Question: I am in my way of finishing the graphs for a paper and decided (<URL>, in order to transmit as much information as possible, to create the following graph that present both in the foreground the means and in the background the raw data:

However, one problem remains and that is overplotting. For example, the marked point looks like it reflects one data point, but in fact 5 data points exists with the same value at that place.
'base graph''points'
It would be ideal if e.g., the respective points get darker, or thicker or,...
Manually doing it is not an option (too many graphs and points like this). Furthermore, 'ggplot2' is also not what I want to learn to deal with this single problem (one reason is that I tend to like dual-axes what is not supprted in 'ggplot2').
---
I wrote a function which automatically creates the above graphs and avoids overplotting by adding vertical or horizontal jitter (or both): <URL>
This function is now available as 'raw.means.plot' and 'raw.means.plot2' in the <URL>.
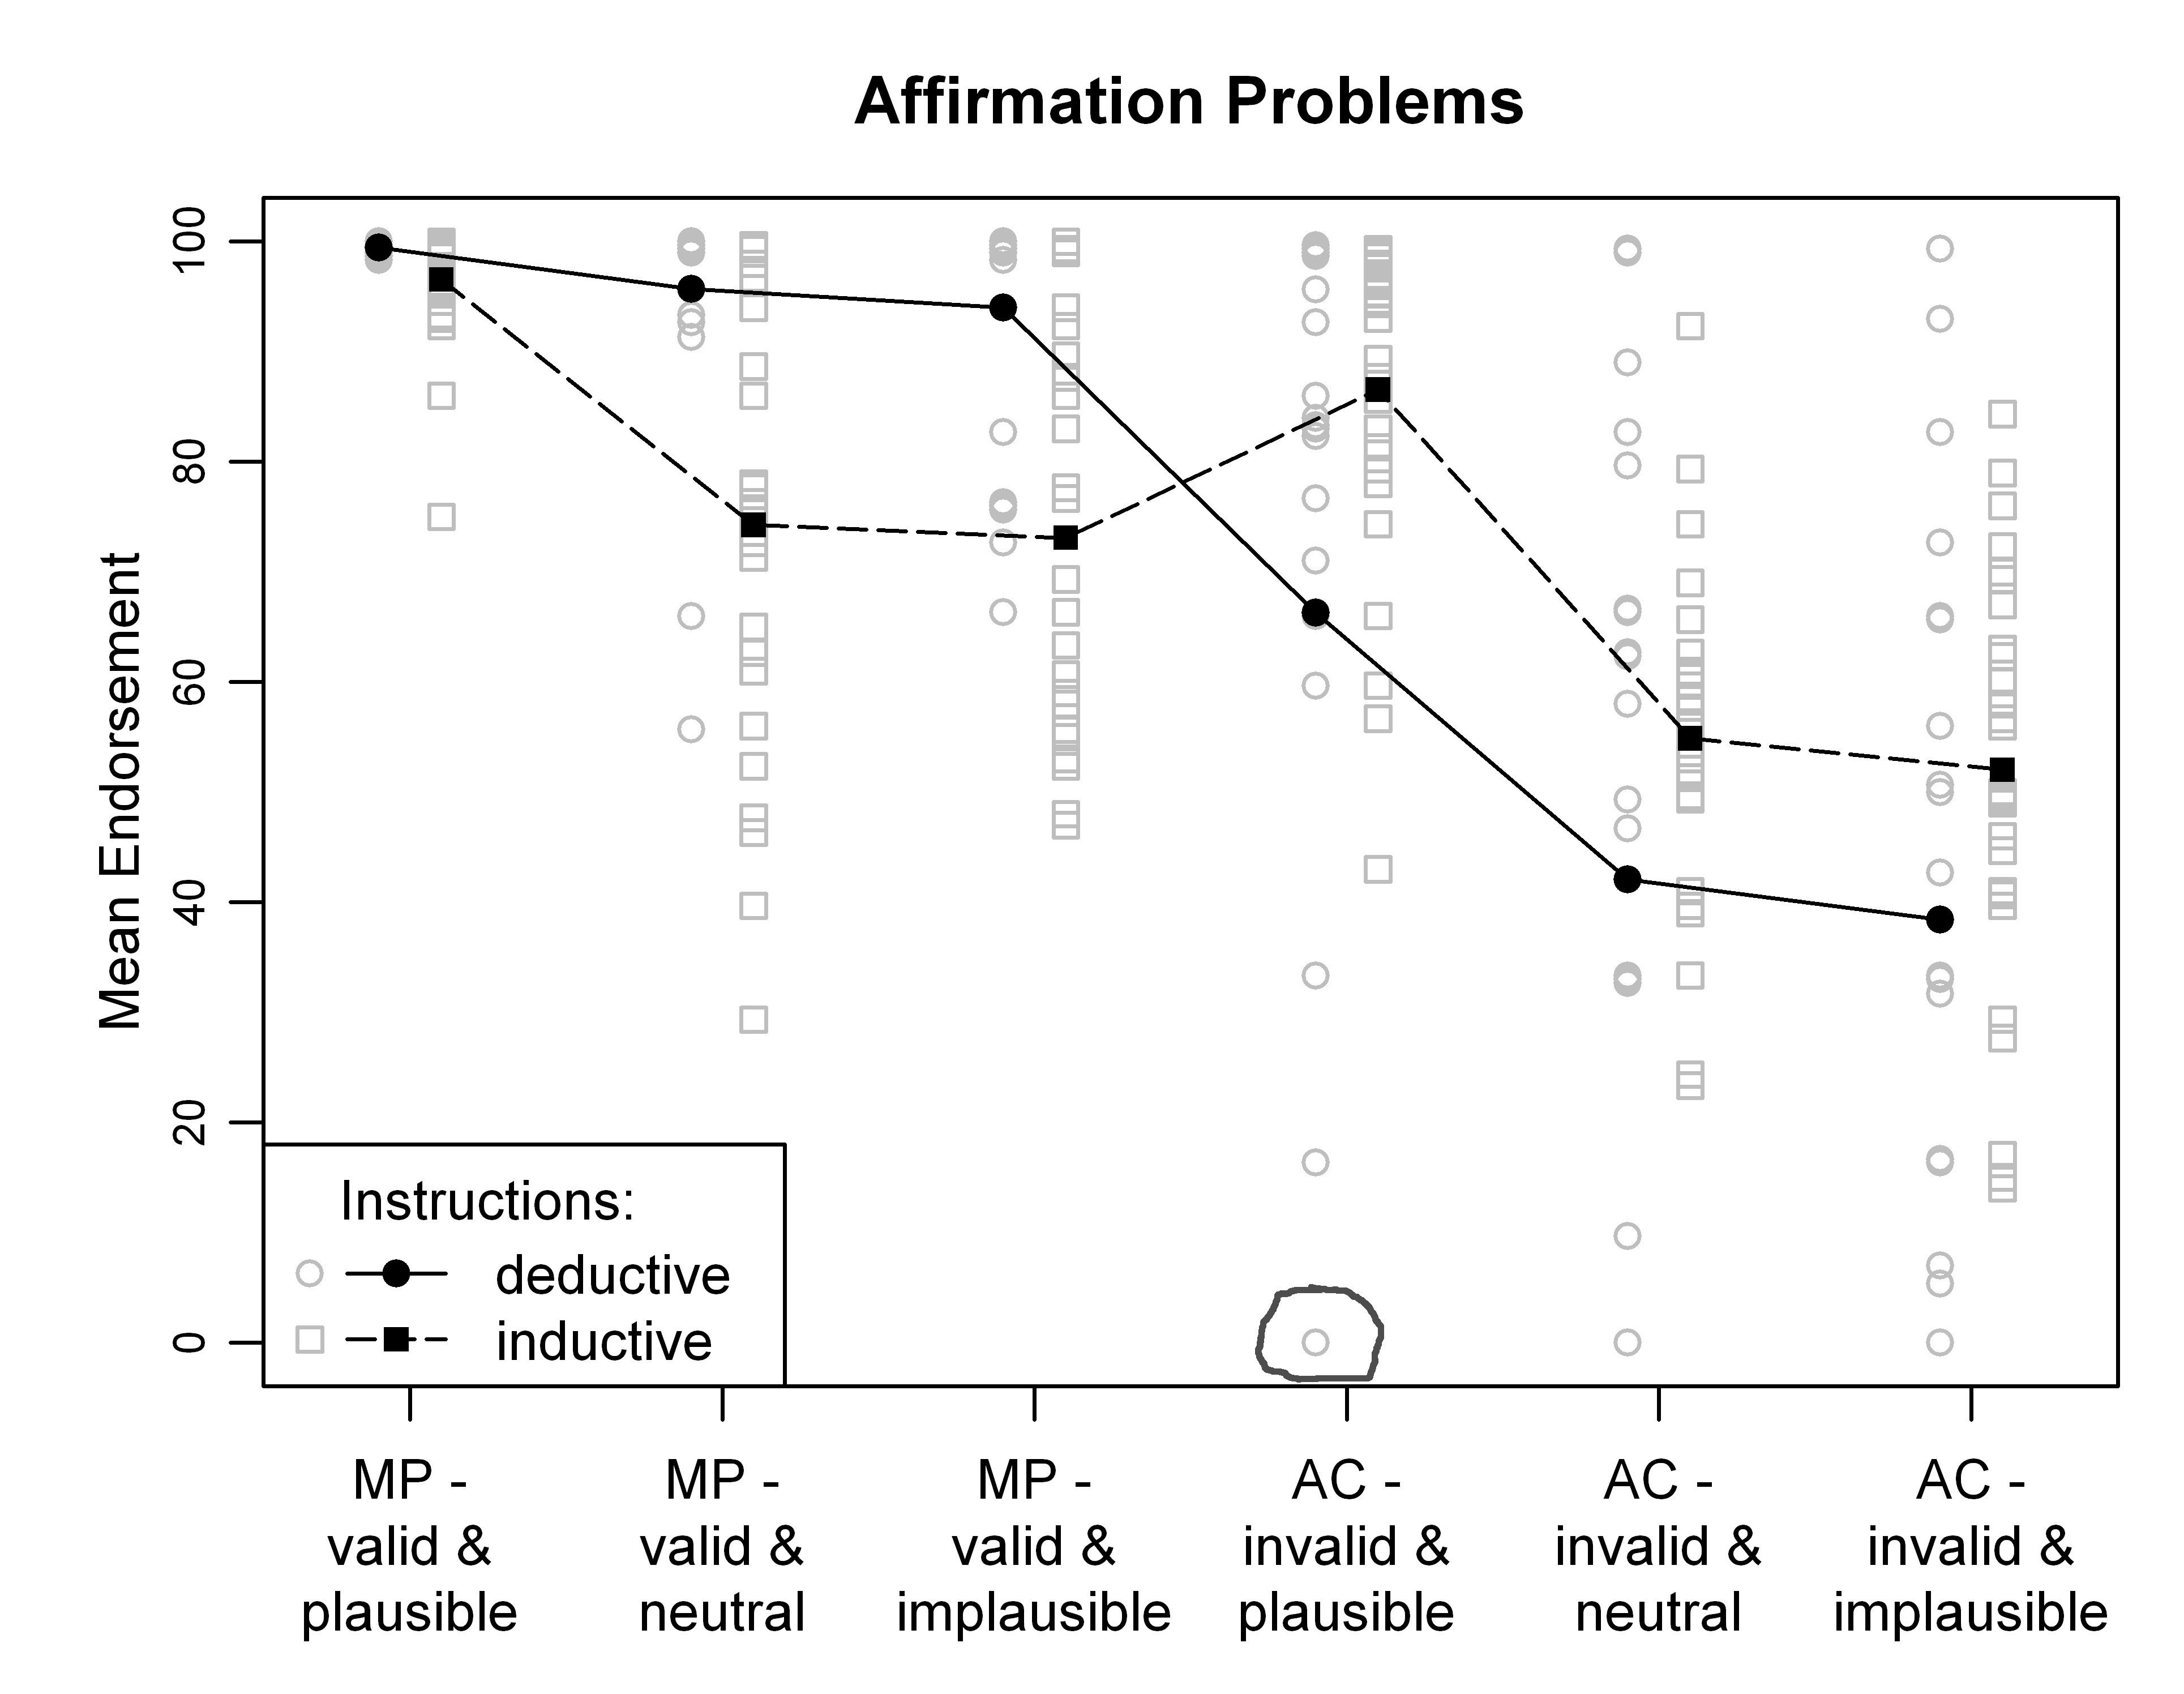
Answer: Standard approach is to add some noise to the data before plotting. R has a function jitter() which does exactly that. You could use it to add the necessary noise to the coordinates in your plot. eg:
'''
X <- rep(1:10,10)
Z <- as.factor(sample(letters[1:10],100,replace=T))
plot(jitter(as.numeric(Z),factor=0.2),X,xaxt="n")
axis(1,at=1:10,labels=levels(Z))
'''